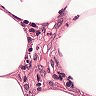
Metastatic tissue present: no